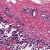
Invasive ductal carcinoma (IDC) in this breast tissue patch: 0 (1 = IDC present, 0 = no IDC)